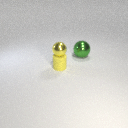
large green metal sphere behind small yellow rubber cylinder